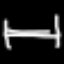
Label: bed